Question: What is the measurement shown in the image?
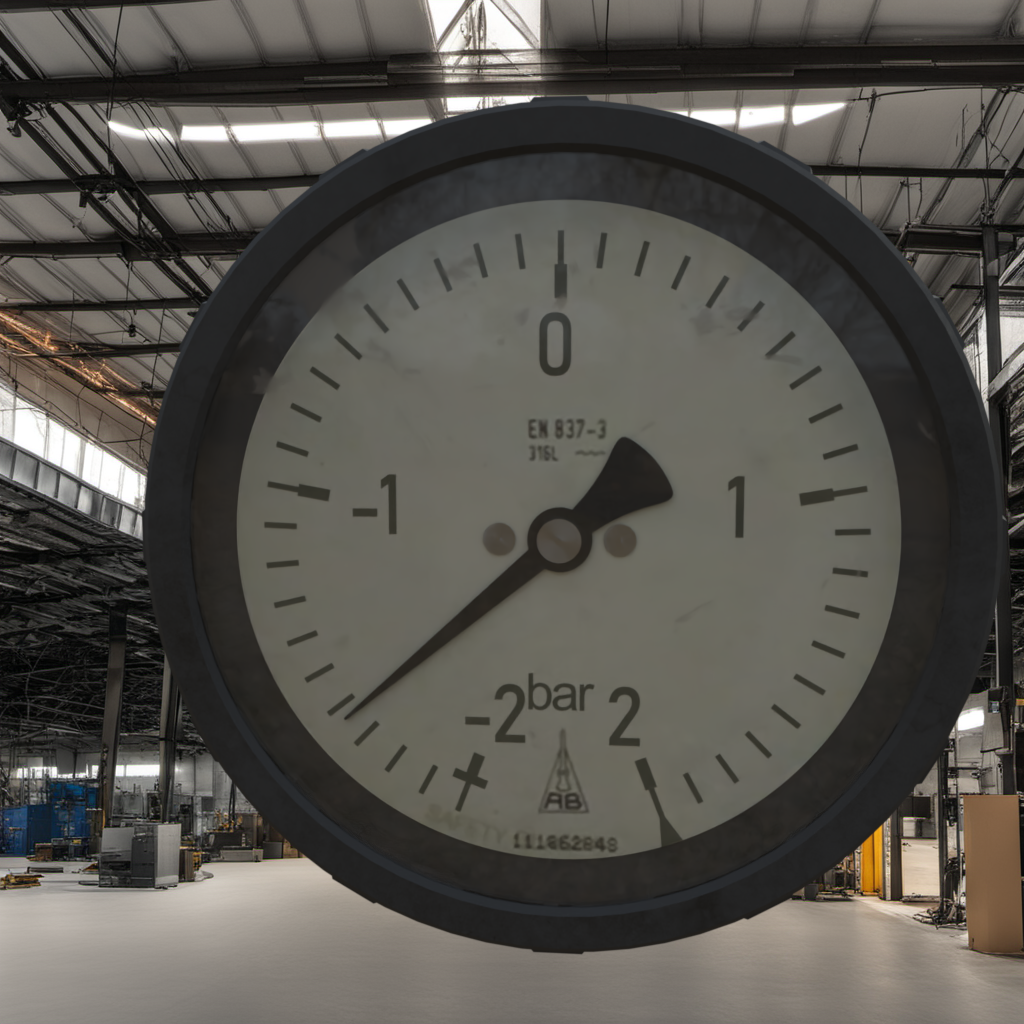
Answer: The result is -1.72
Question: What is the reading range of the measurement in the image?
Answer: The range is from -2 to 2
Question: What is the minimum and maximum value of this measurement?
Answer: The minimum value is -2 and the maximum value is 2